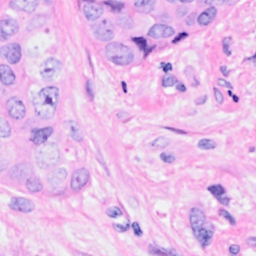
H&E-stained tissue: Breast